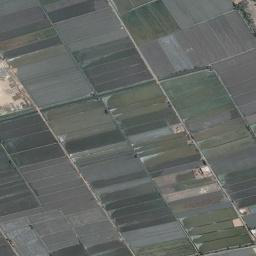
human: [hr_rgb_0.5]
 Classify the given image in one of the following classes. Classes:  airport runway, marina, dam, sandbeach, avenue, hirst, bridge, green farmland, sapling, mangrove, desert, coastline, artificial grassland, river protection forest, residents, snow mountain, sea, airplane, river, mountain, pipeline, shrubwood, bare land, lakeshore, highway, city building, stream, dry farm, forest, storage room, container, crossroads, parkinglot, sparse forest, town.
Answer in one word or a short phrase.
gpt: green farmland